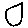
Label: circle